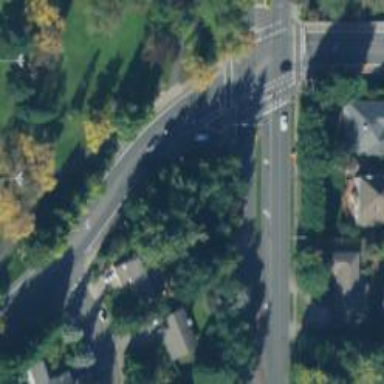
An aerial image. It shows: Secondary link road with asphalt surface.